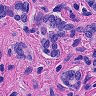
Metastatic tissue present: yes